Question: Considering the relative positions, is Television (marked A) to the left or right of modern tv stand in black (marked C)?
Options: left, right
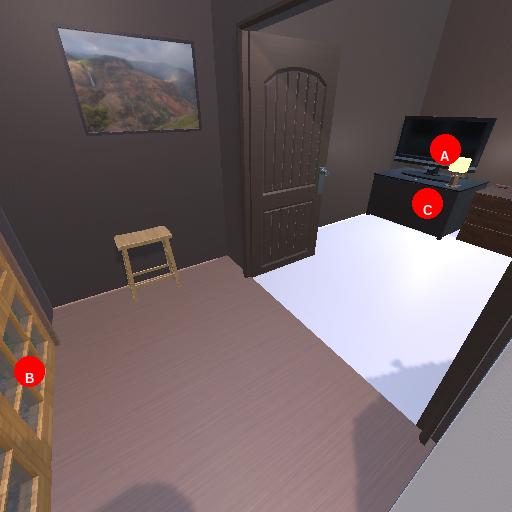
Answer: left